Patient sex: F
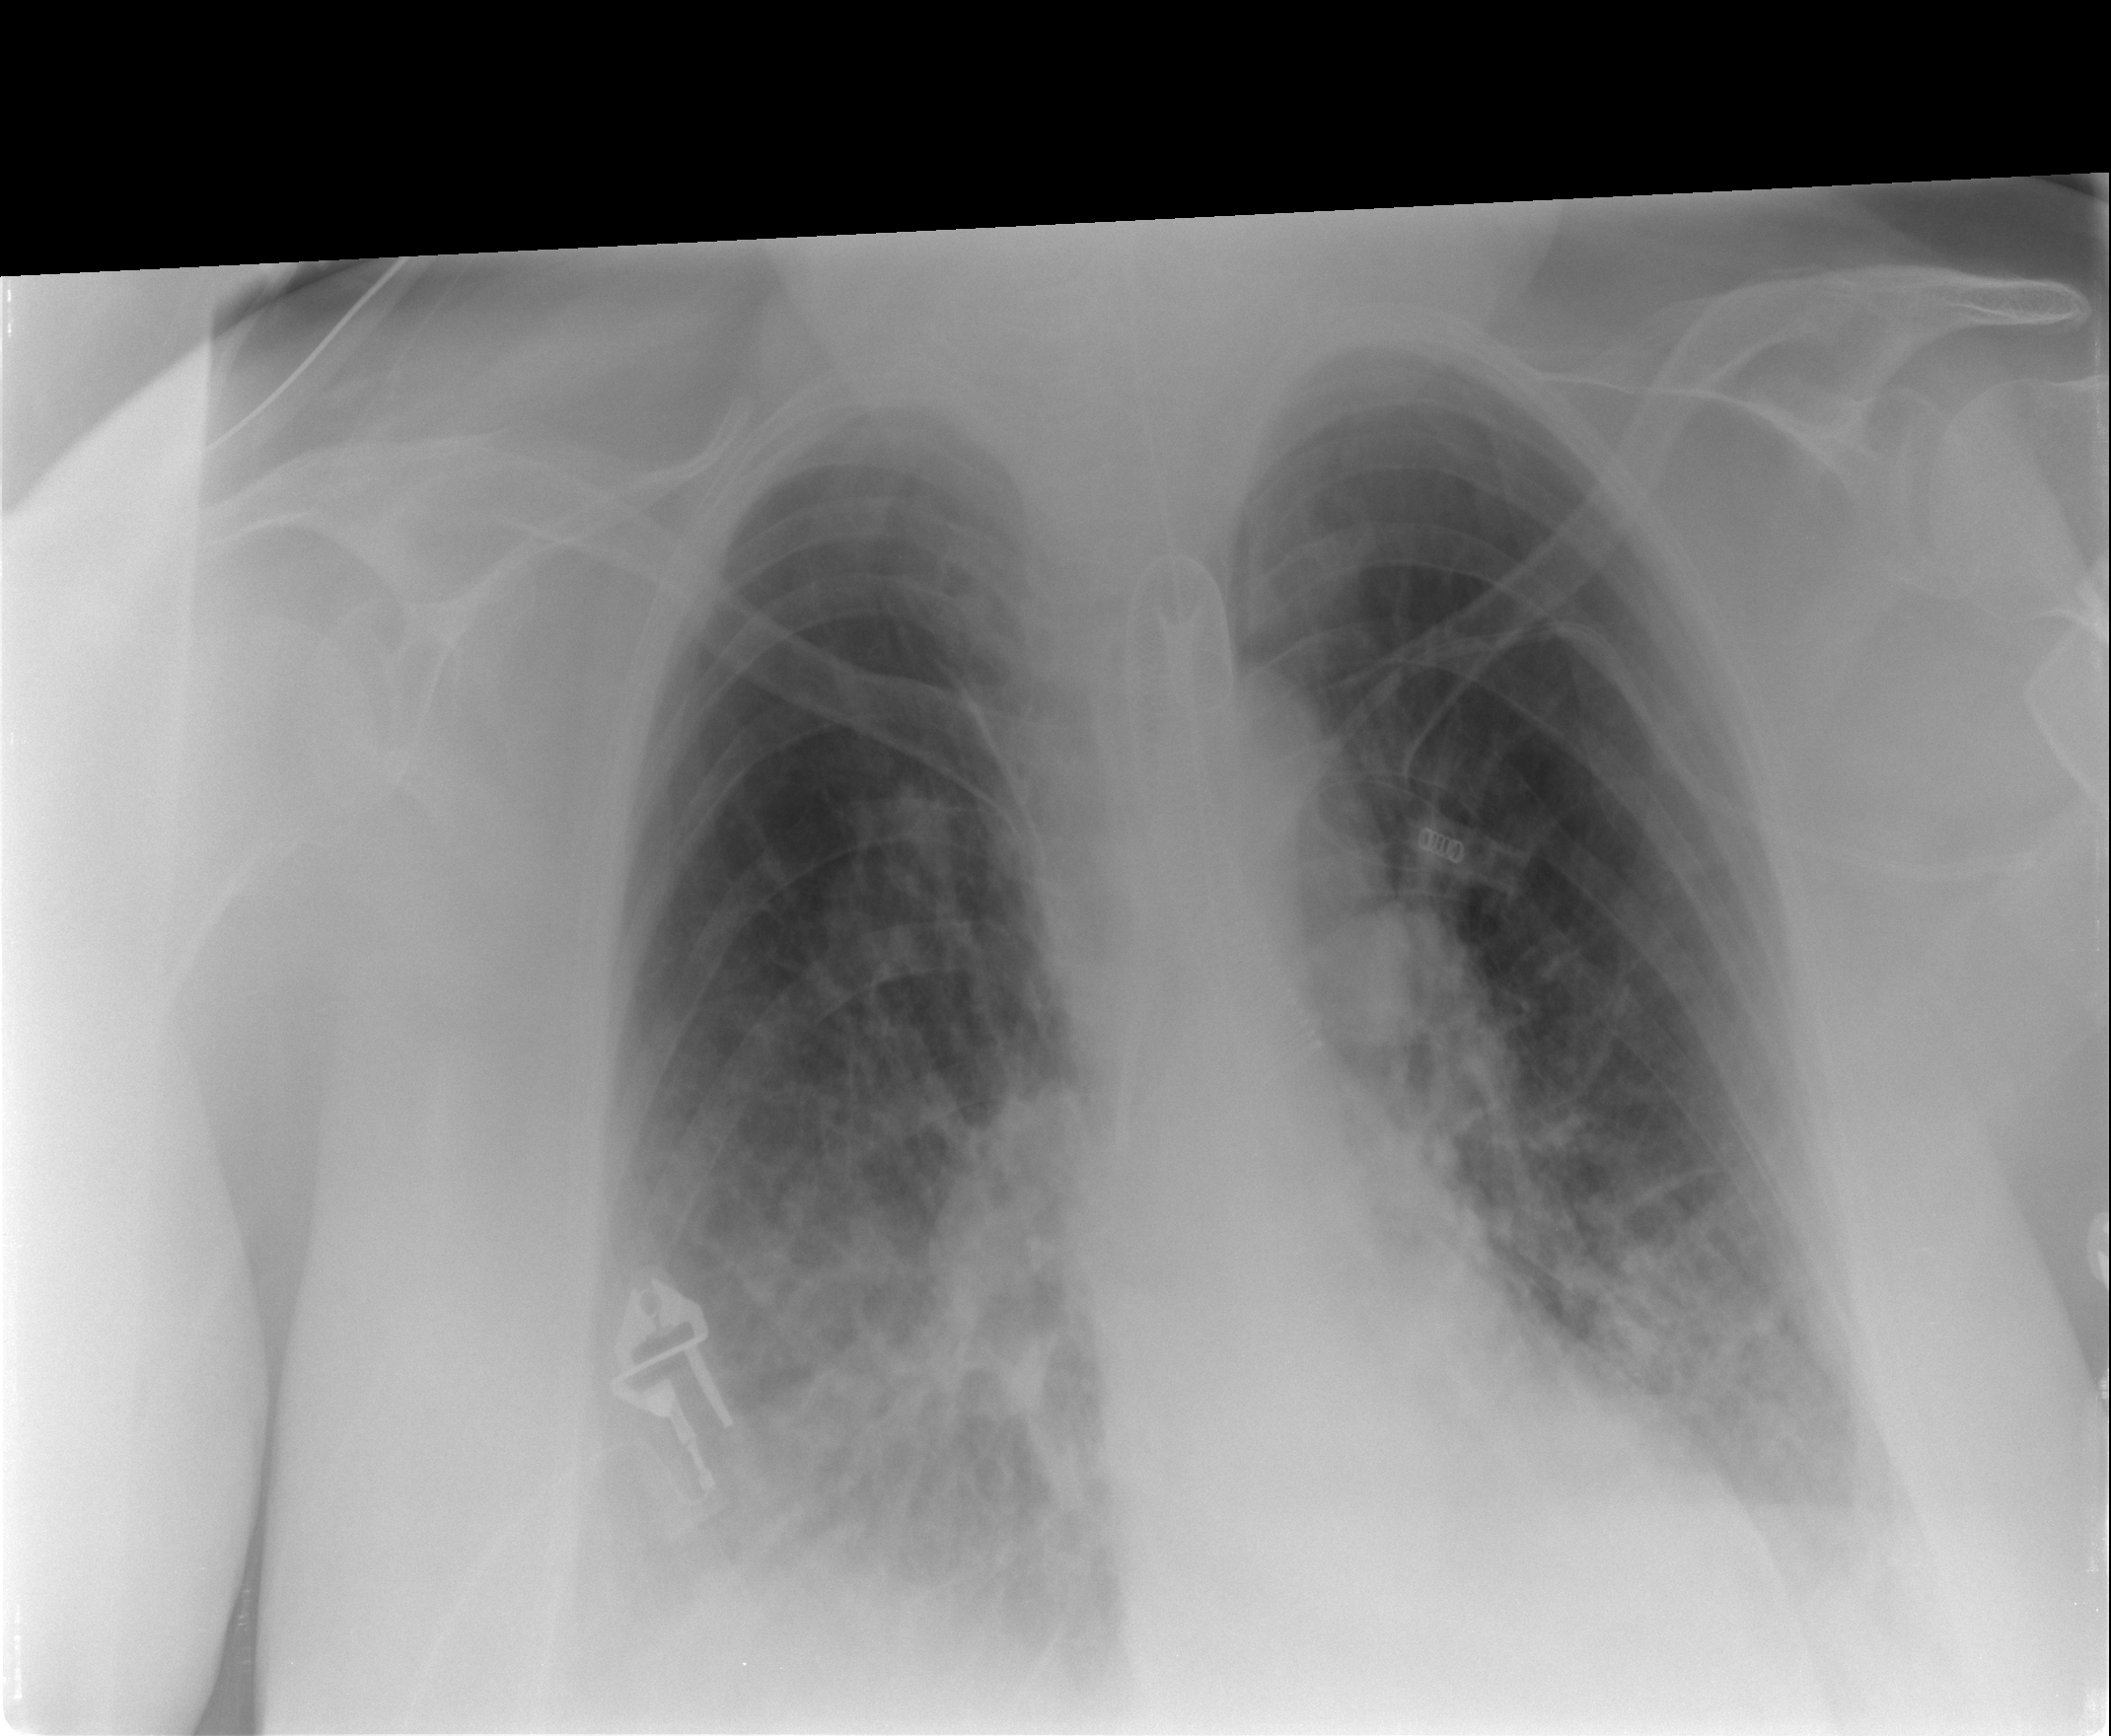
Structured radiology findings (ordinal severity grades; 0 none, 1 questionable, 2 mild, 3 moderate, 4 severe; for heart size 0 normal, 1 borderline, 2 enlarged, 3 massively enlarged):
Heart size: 0
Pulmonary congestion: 2
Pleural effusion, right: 2
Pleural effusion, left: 2
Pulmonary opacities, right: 2
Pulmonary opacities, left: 2
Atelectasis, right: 2
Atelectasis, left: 2